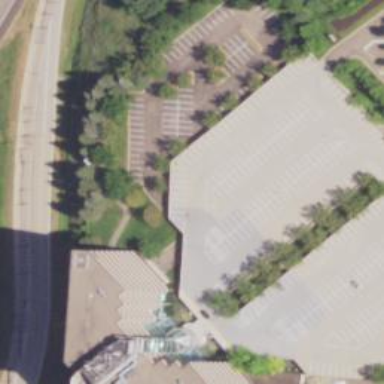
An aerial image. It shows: Office building.